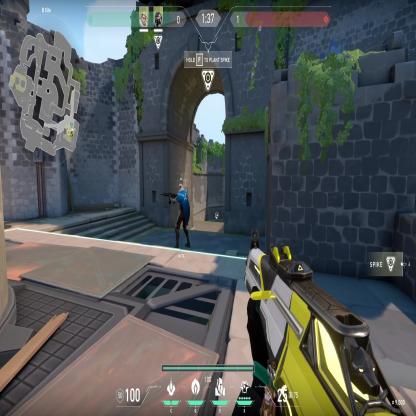
Label: teammate